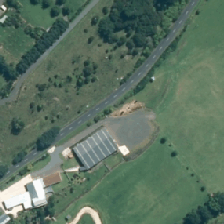
Land cover: urban_build_up